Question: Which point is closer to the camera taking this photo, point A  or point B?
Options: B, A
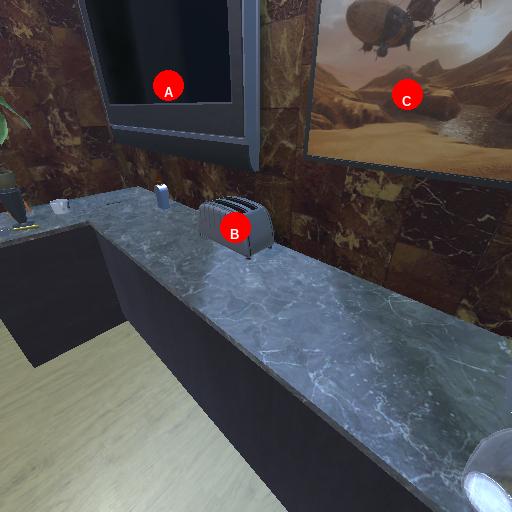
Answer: B